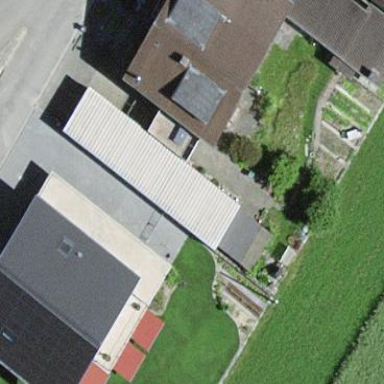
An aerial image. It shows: Garage.